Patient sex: M
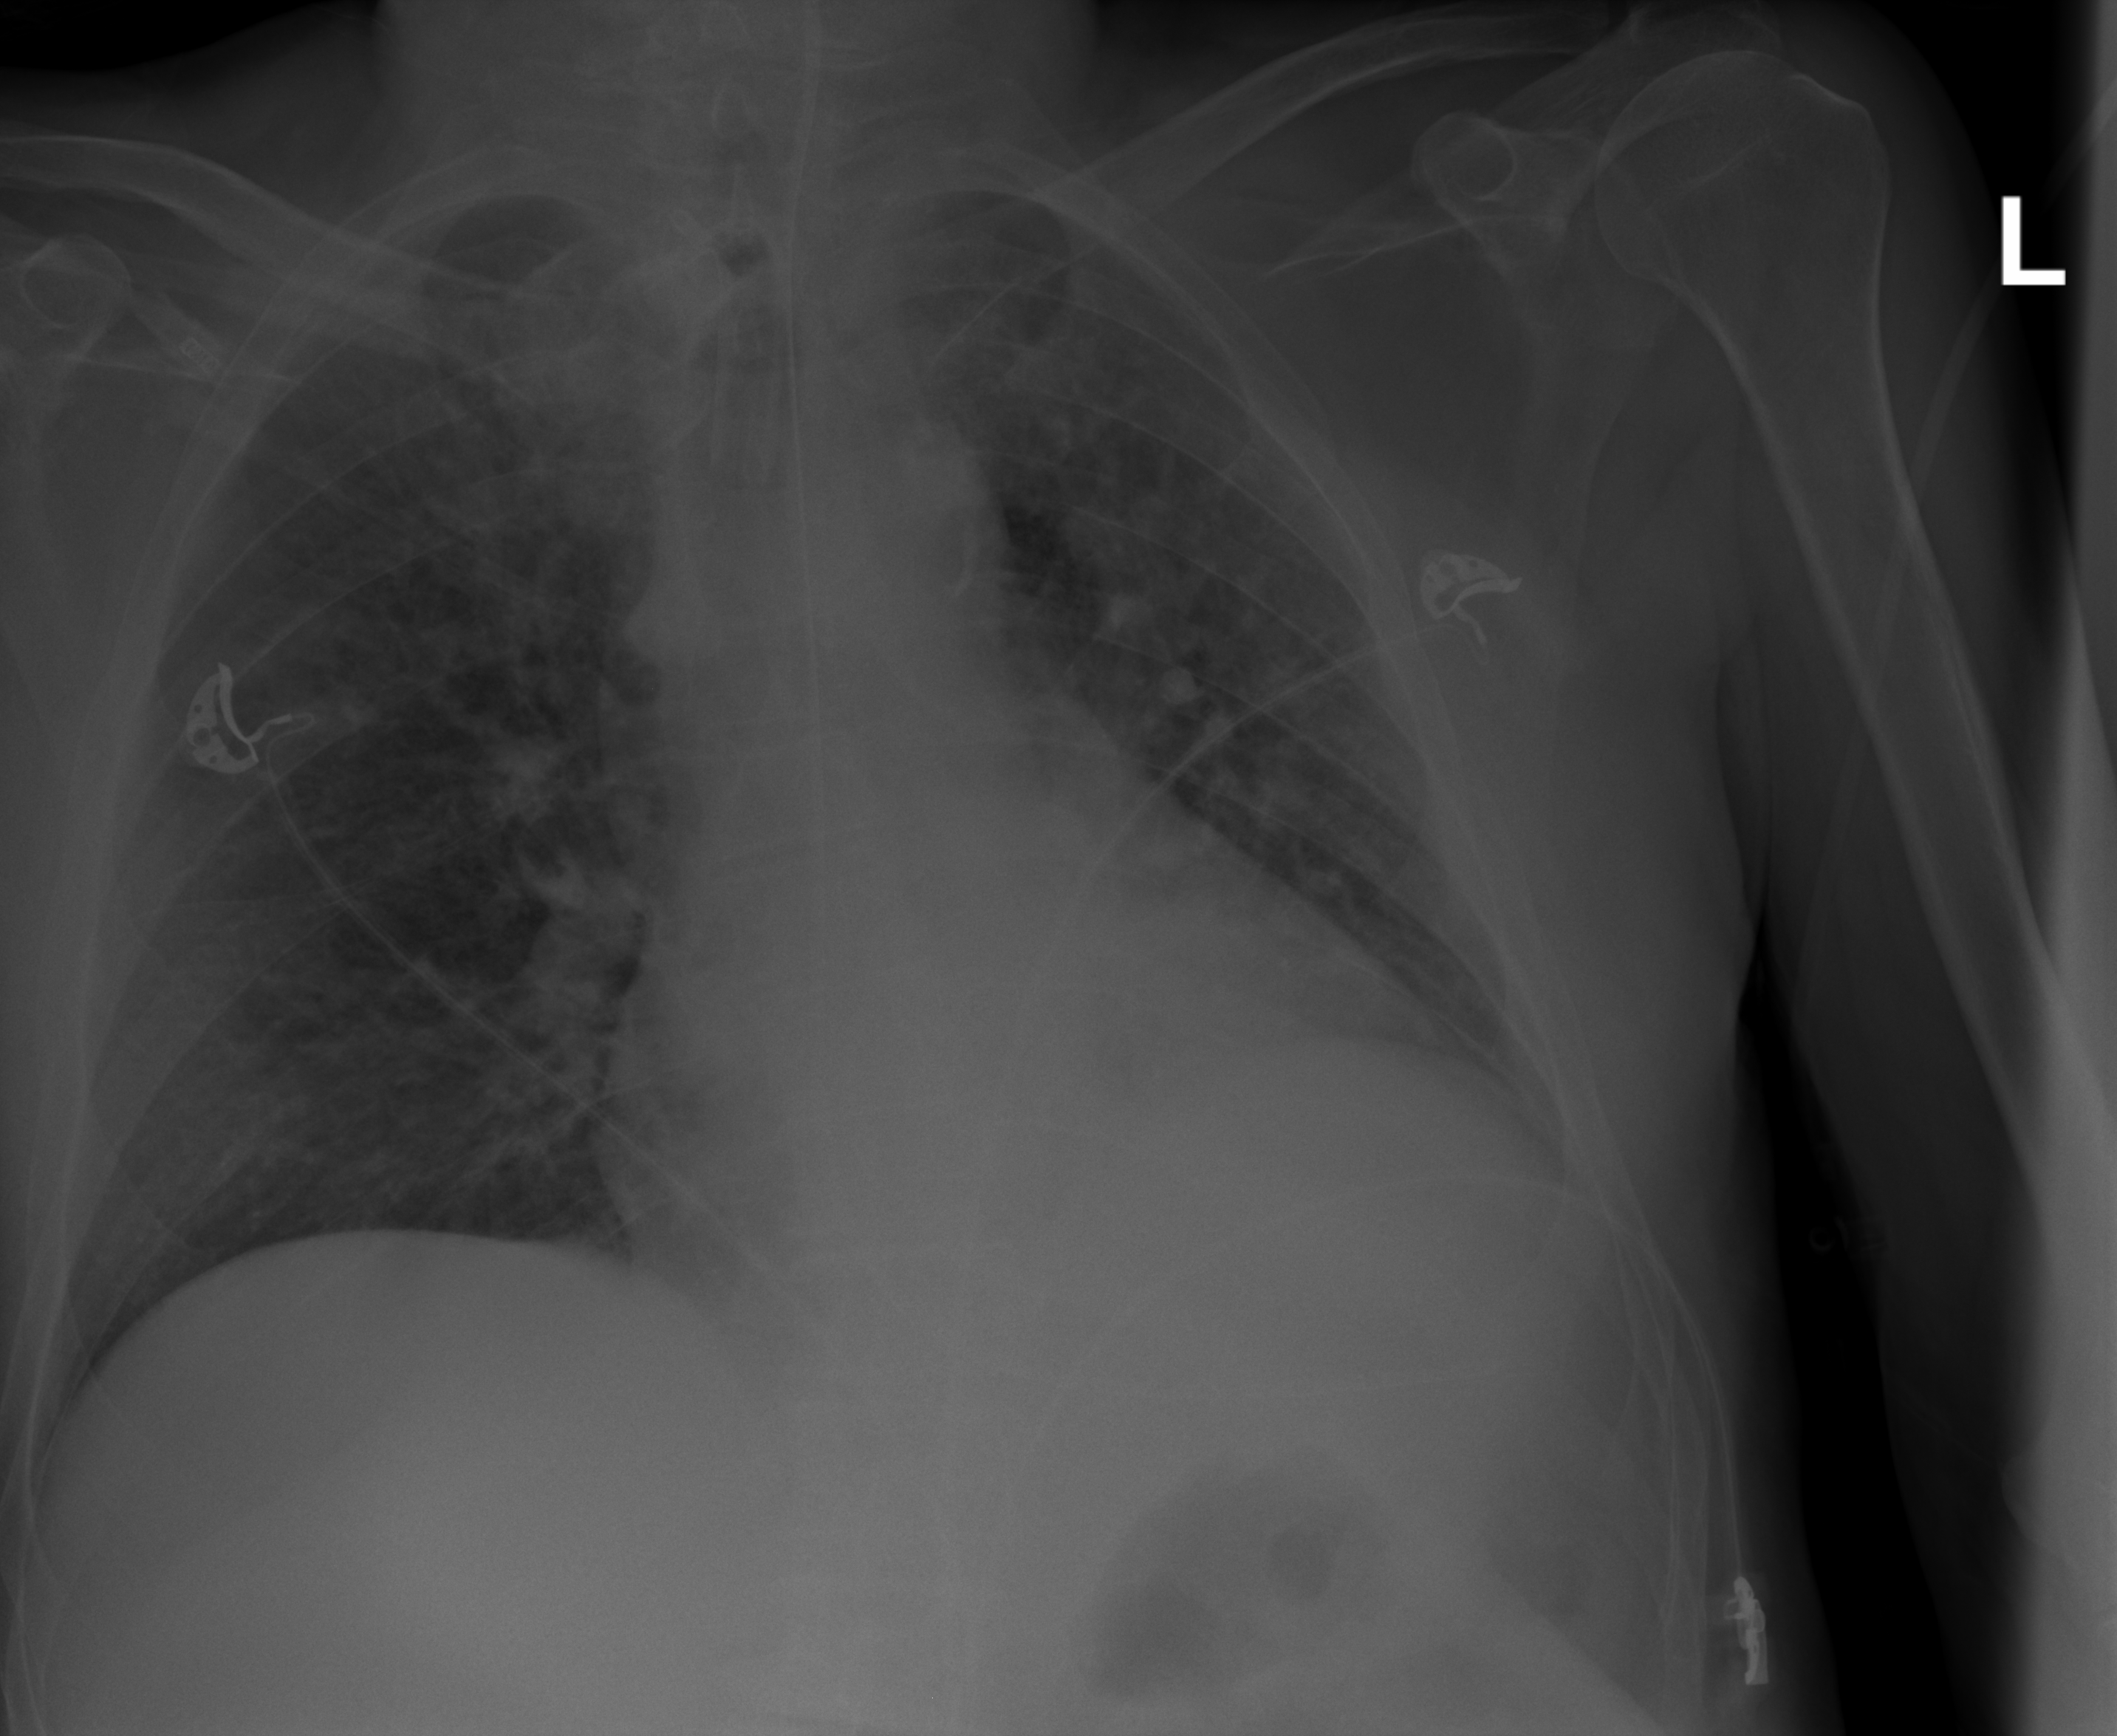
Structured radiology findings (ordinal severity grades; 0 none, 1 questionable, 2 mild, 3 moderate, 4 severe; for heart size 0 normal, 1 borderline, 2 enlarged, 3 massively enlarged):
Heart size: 2
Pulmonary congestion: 1
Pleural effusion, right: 0
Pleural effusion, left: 2
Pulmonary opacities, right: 2
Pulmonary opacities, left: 2
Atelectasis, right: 2
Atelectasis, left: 2